Field crop: maize
Growth stage: 2
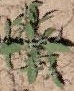
Species: atriplex